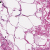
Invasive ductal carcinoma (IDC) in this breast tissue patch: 0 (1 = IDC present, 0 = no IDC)